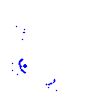
Particle: kaon